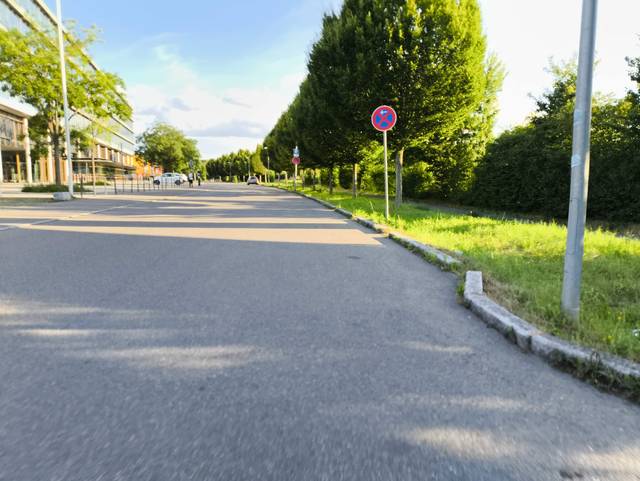
Region: Germany
Coordinates: 48.512, 9.047